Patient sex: M
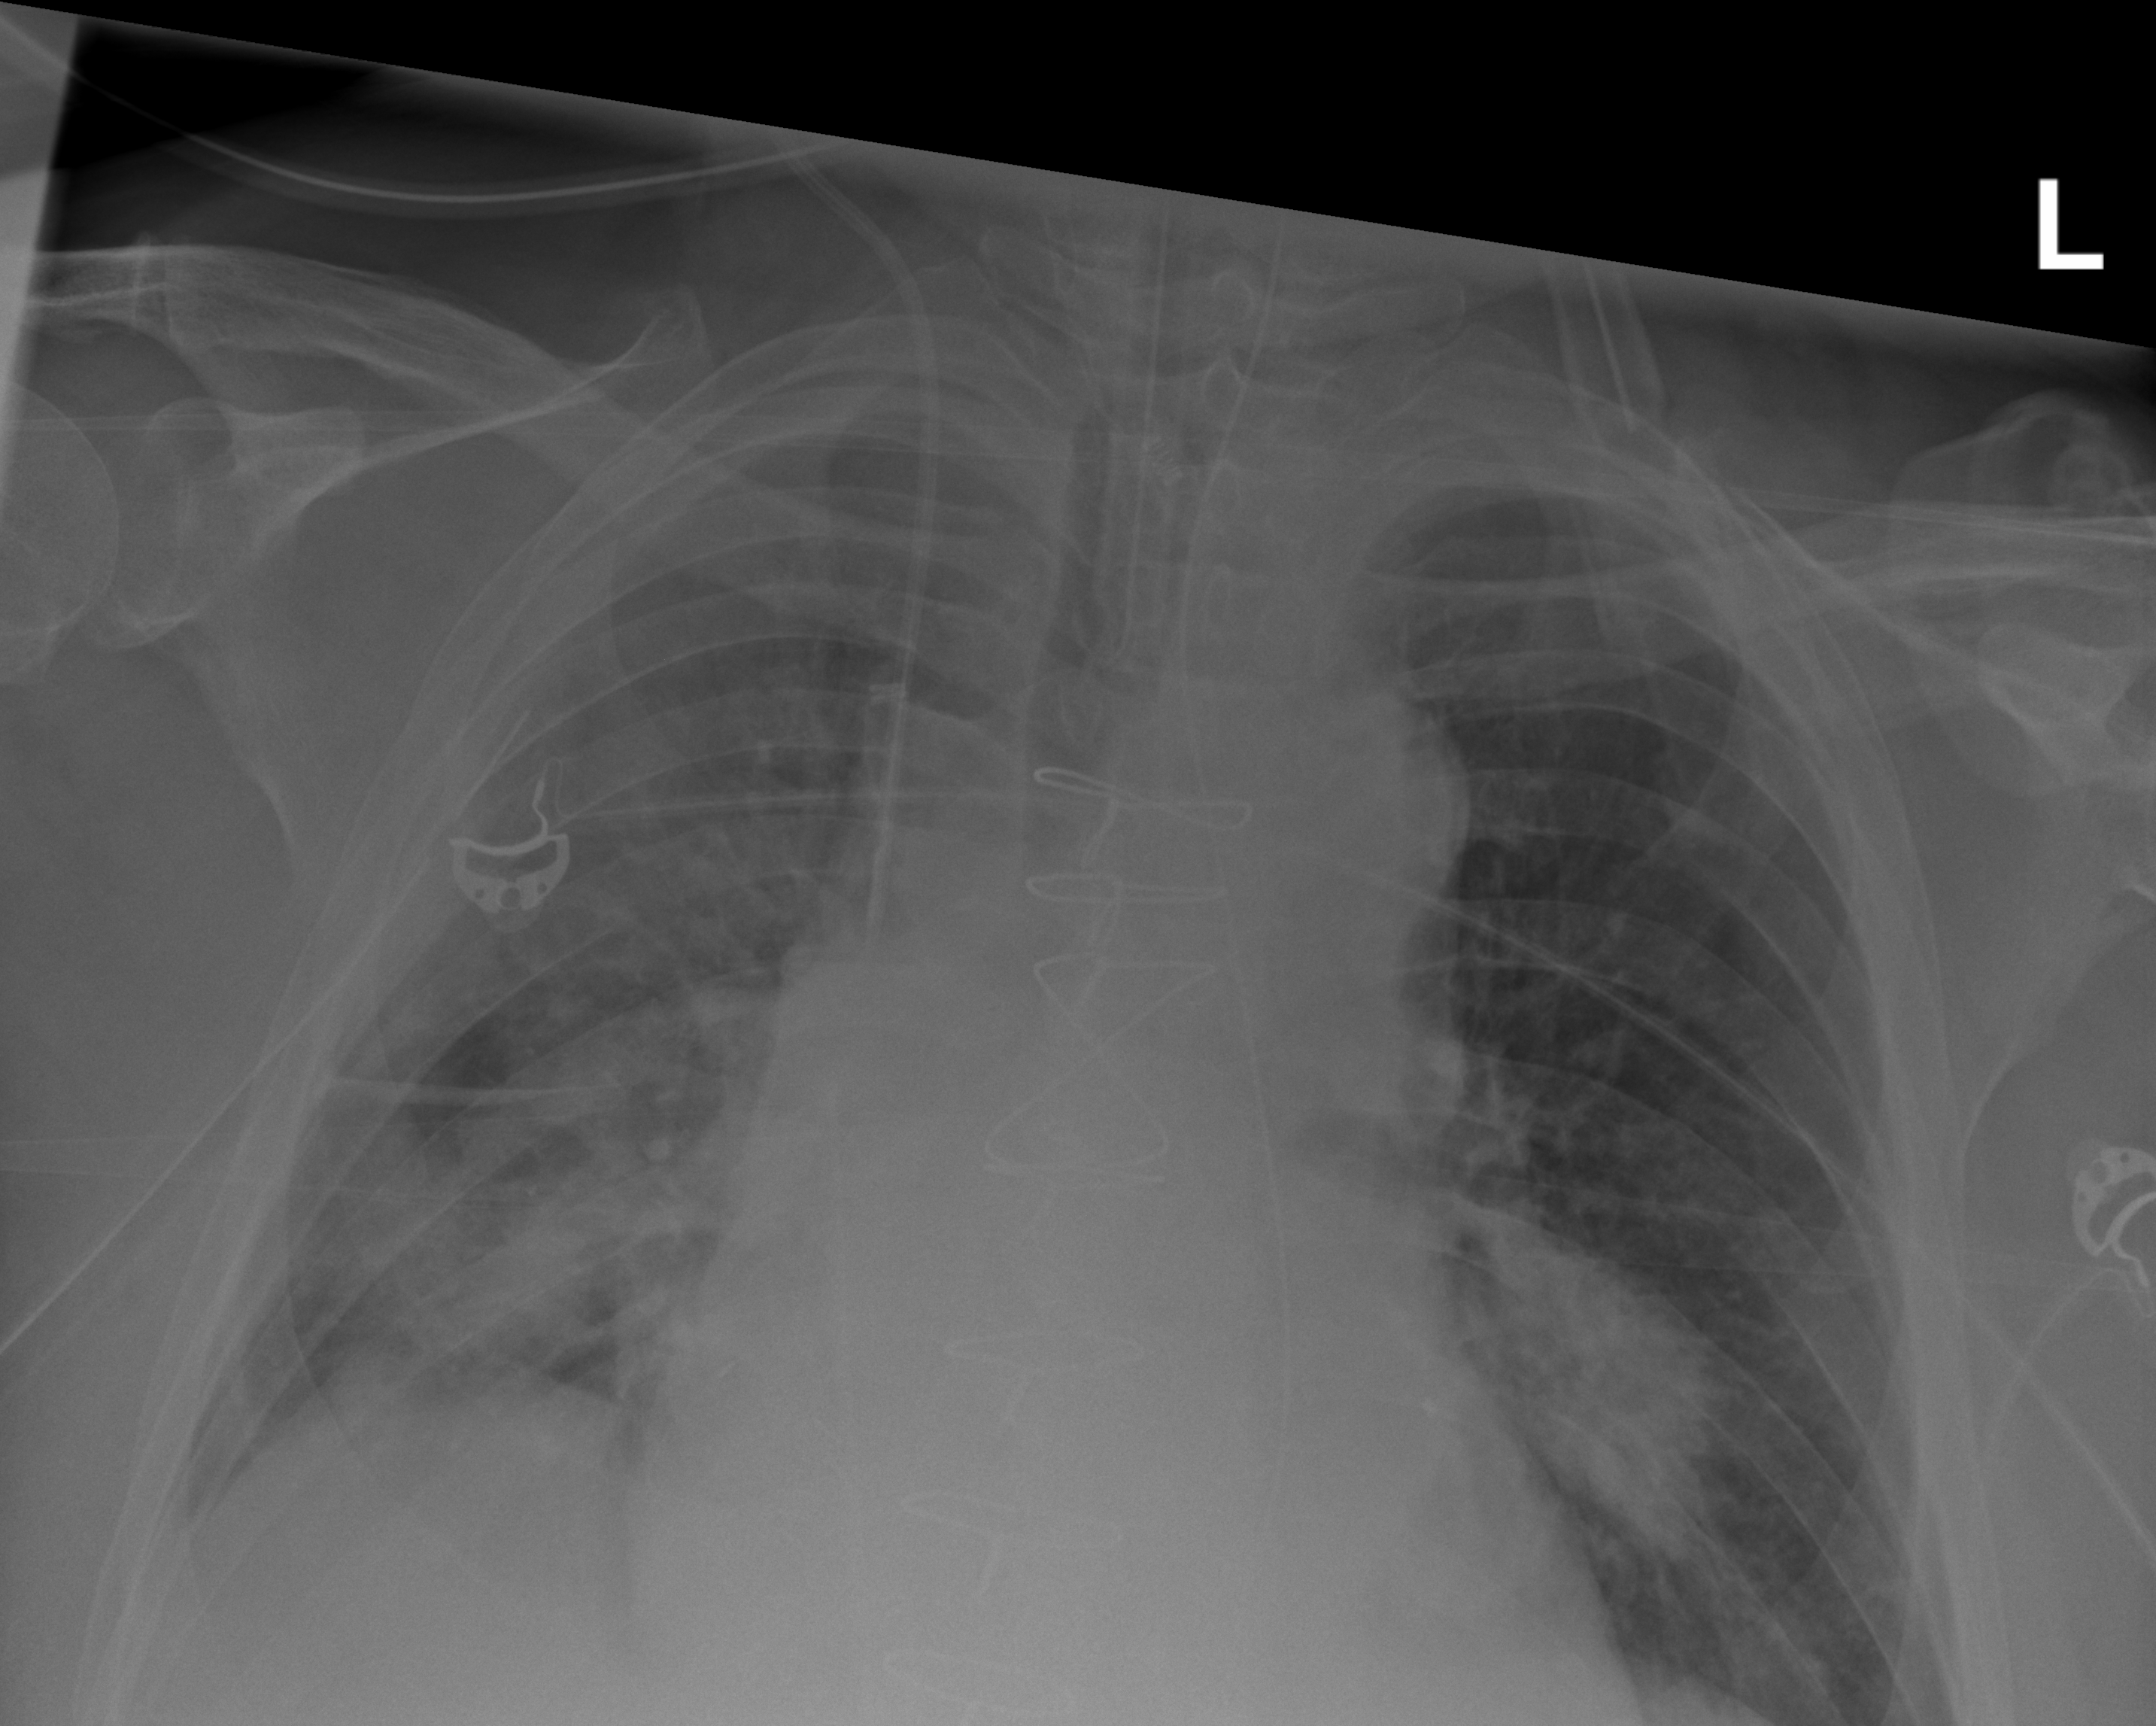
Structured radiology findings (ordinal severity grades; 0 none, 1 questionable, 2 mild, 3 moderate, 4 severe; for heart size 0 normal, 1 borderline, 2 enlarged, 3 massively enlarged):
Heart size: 2
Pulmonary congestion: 2
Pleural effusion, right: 2
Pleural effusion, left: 0
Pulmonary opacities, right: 3
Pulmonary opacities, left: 2
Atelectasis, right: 3
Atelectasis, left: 2